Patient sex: M
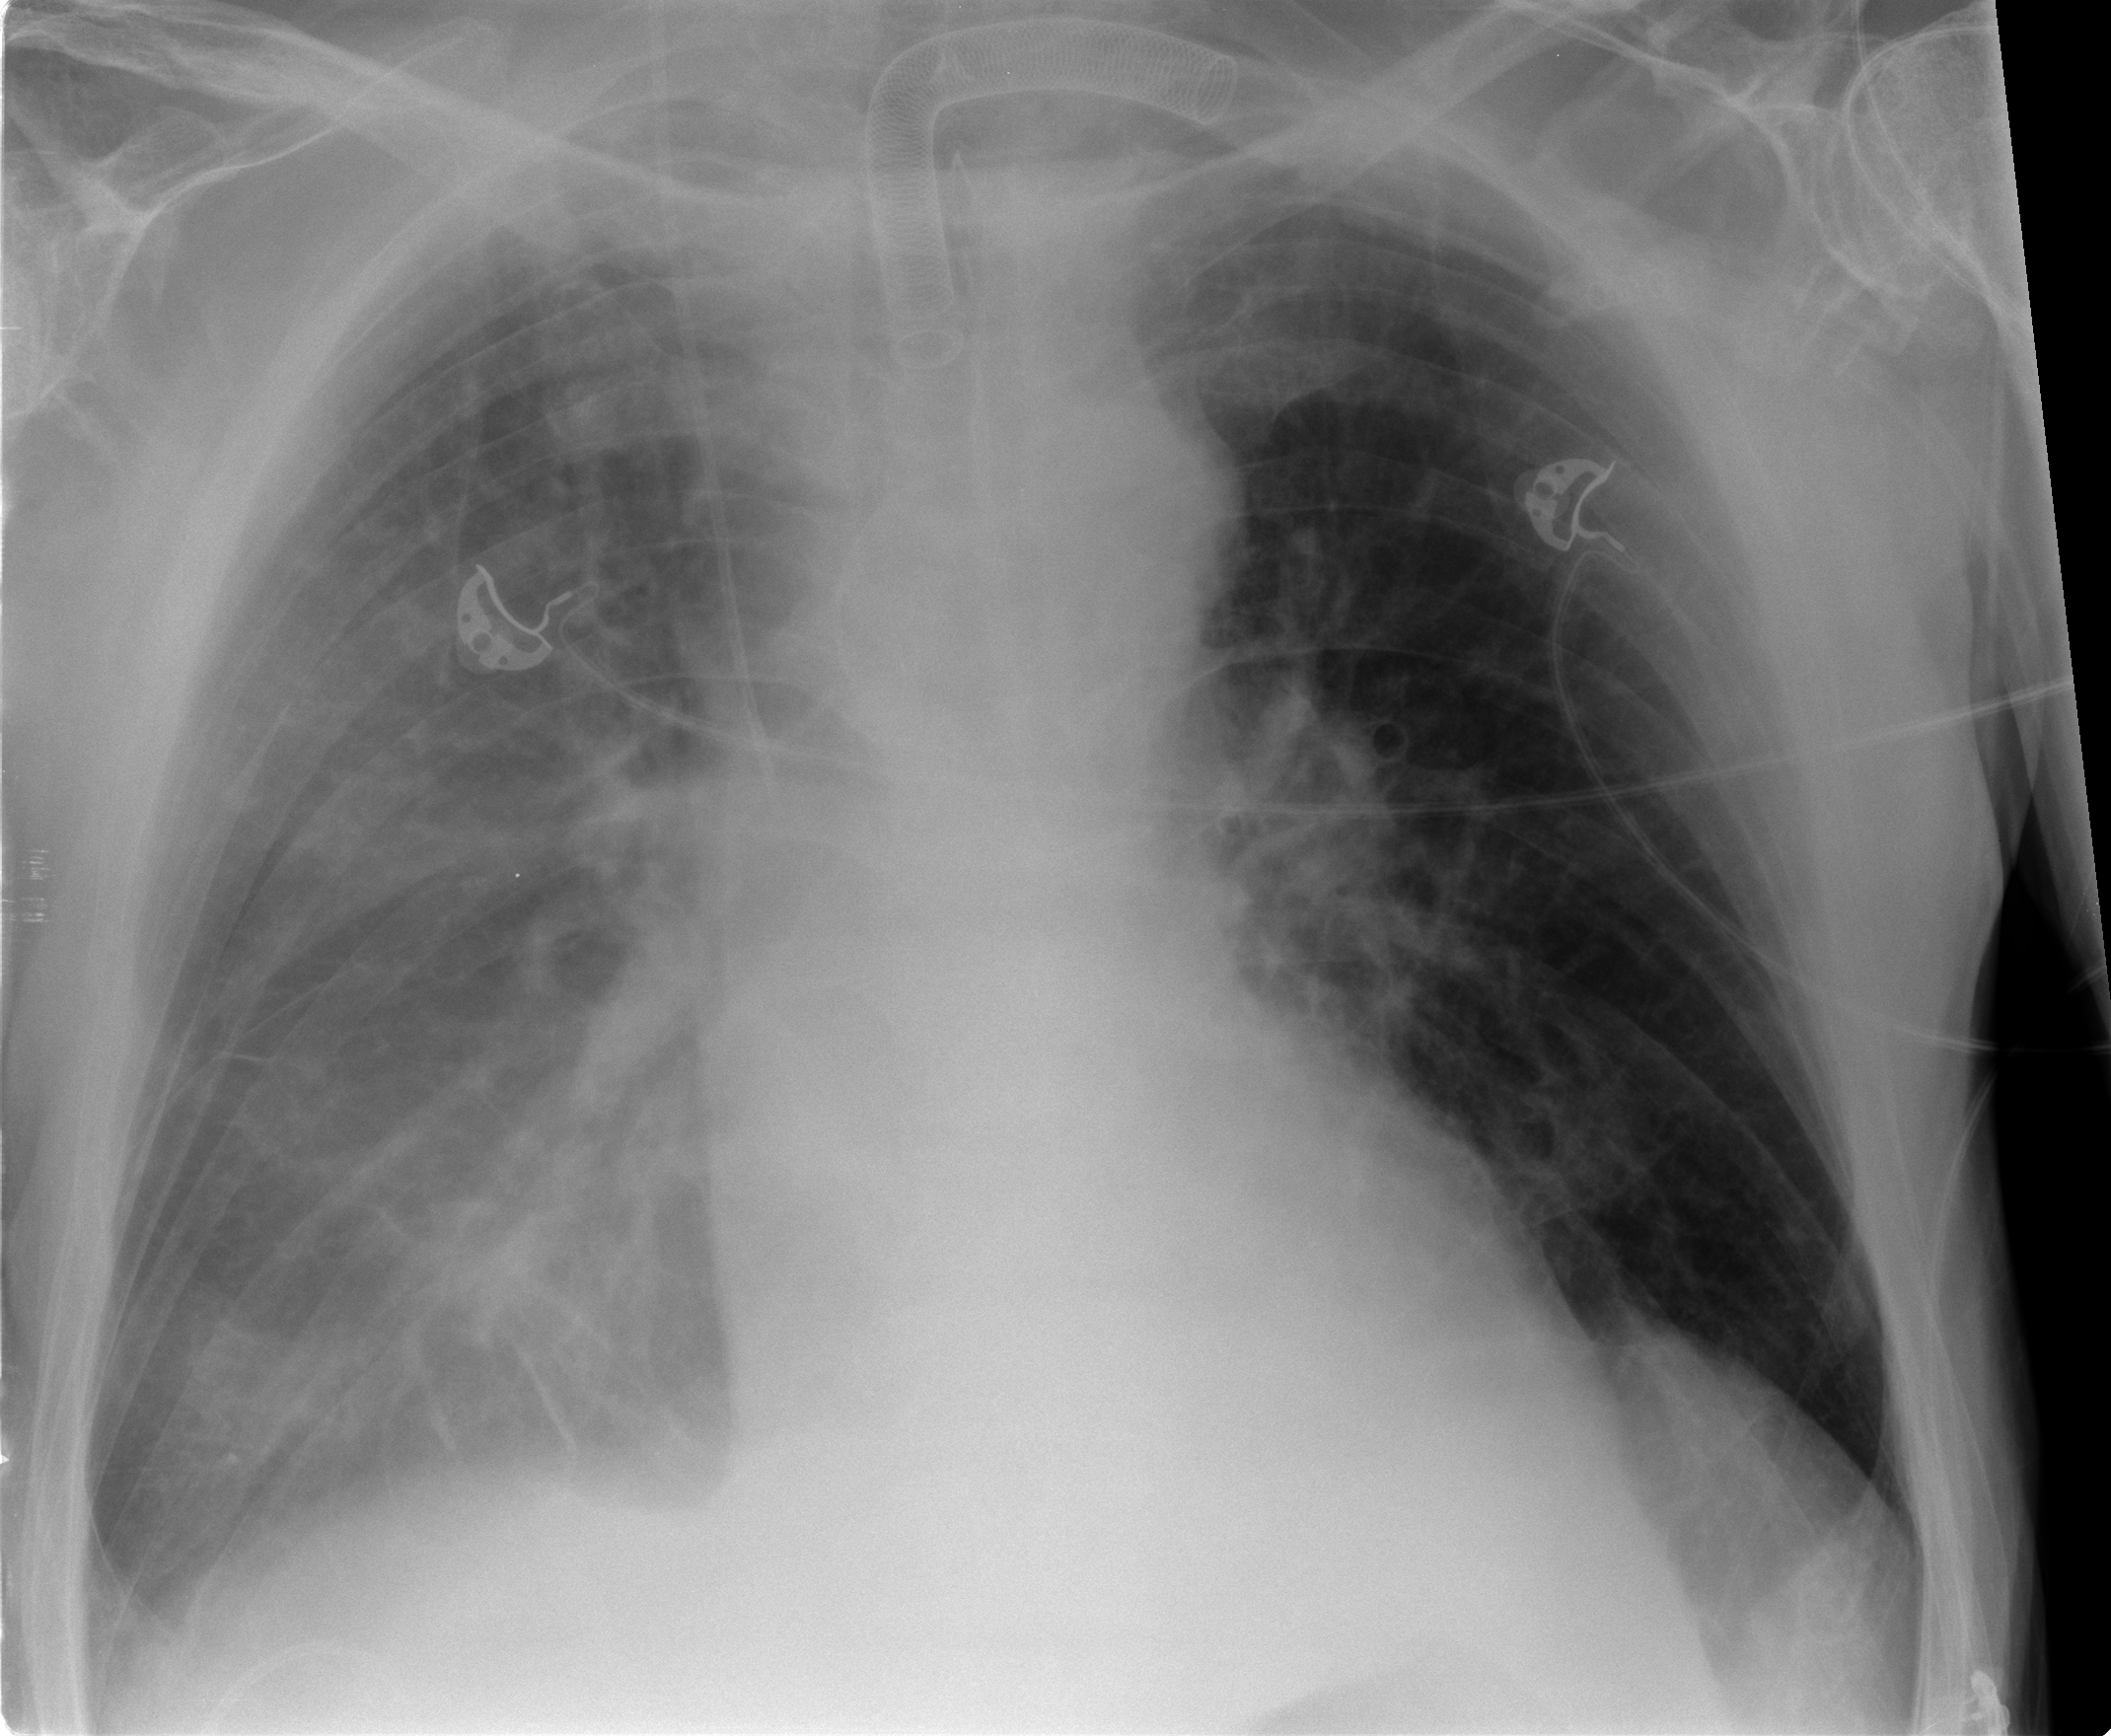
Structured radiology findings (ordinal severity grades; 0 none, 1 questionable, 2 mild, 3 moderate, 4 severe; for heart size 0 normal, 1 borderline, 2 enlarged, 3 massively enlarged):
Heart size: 2
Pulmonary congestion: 2
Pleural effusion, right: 3
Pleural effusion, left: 2
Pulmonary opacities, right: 2
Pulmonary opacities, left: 2
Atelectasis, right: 2
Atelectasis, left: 2